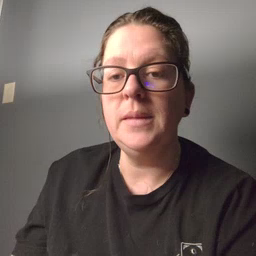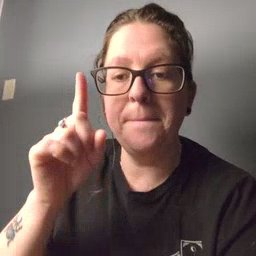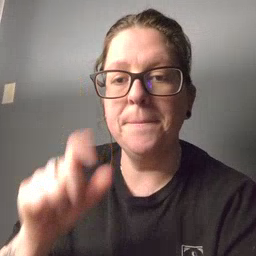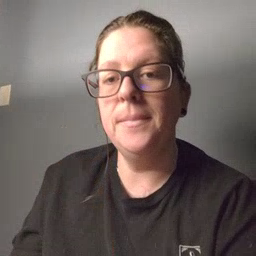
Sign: up